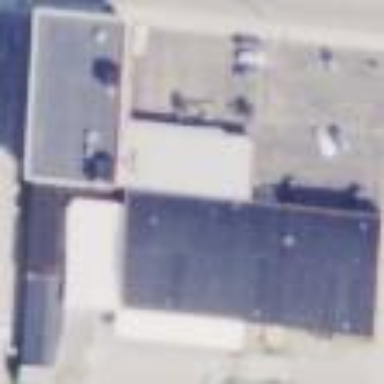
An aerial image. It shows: Building.